Question: I'm trying to throw together a portfolio site for myself, but i've only just started testing on other computers. Today i noticed an issue with some floated divs being positioned incorrectly in IE and Firefox.
Chrome looks correct, pictured left, internet explorer pictured right

The floated divs are .projects defined like so:
'''
.project {
margin: 2.5em 1.5em 0 0;
width: 30%;
float: left;
}
'''
I understand that projects can have different amounts of text and slightly different image dimensions which may be the cause, but i don't know how i can ensure consistent positioning as seen in Chrome?
Feel free to fiddle with the actual website in browser: <URL>
Appreciate any help!
....I really should ask this as a separate question, but i may as well mention it here- I get a lot of extra space below the content of the pages in Firefox, I can scroll down over plain gray for a while which i don't really understand since the majority of my website content exists inside the #pages div which firebug highlighting tells me ends where it should. Thought it worth asking about? but i'll probably post a separate question.
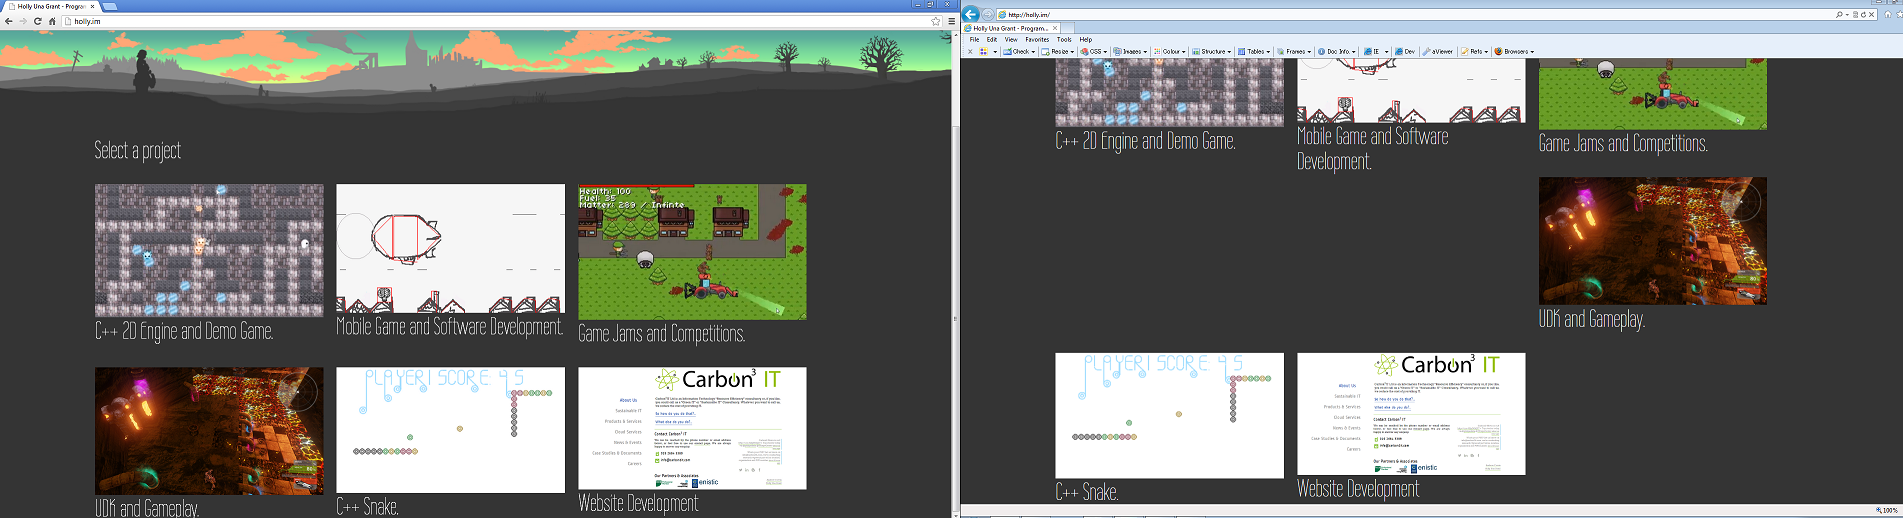
Answer: you need to add a 'clear:left' after your third '.project' or set a fixed height on your '.project' divs.
As you second title is longer it is causing the floated divs on the line below to stack behind it which is pushing the last two down a line